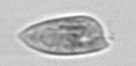
Label: Prorocentrum_dentatum